Question: <URL>

I have a list with div-nodes.
Each node have 2 rows(divs).
Each row have 3 inline divs (spacers and content).
The problem is that when the text of a content-div is long the div is displaced to the "next" row. I need the div to stay in place and the text to wrap but not visually overwrite any other notes below.
Also the conent divs needs to extend fully the right, fill out the space.
Any help appreciated!
'''
.tree{
font-family: sans-serif;
font-size: 14px;
}
.node{
}
.row1{
}
.row2{
}
.node-icon{
display: inline-block;
border: 1px solid grey;
width: 1em;
text-align: center;
vertical-align: top;
}
.spacer{
display: inline-block;
border: 1px solid grey;
width: 1em;
vertical-align: top;
}
.node-title{
display: inline-block;
border: 1px solid grey;
vertical-align: top;
}
.node-notes{
display: inline-block;
border: 1px solid grey;
font-size: 0.8em;
vertical-align: top;
}
'''
'''
<div class="tree">
<div id="node1" class="node">
<div class="row1">
<div class="node-icon">*</div>
<div class="spacer">&nbsp;</div>
<div class="node-title">Node 1 - problem 1</div>
</div>
<div class="row2">
<div class="spacer">&nbsp;</div>
<div class="spacer">&nbsp;</div>
<div class="node-notes">Node 1 notes. How can I get the div to fill out to the right?</div>
</div>
</div> <!--// node 1 end -->
<hr>
<div id="node2" class="node">
<div class="row1">
<div class="node-icon">*</div>
<div class="spacer">&nbsp;</div>
<div class="node-title">Node 2 - problem 2</div>
</div>
<div class="row2">
<div class="spacer">&nbsp;</div>
<div class="spacer">&nbsp;</div>
<div class="node-notes">Node 2 notes. Why does the div, that node 2 notes reside in, break down to another 'row' when the text is long? How can I achieve that the div stays where it is and that only the text and not the div wraps down to another row?</div>
</div>
</div> <!--// node2 end -->
</div> <!--// tree end -->
'''
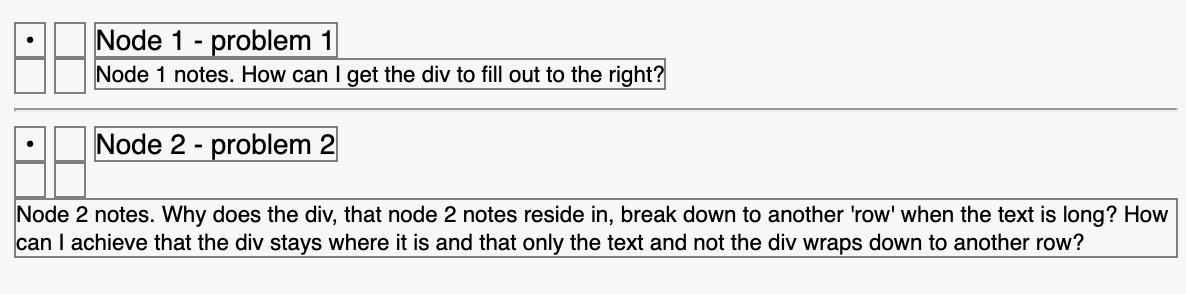
Answer: You can use "calc" in Width like I have used. The calc() function performs a calculation to be used as the property value.
'''
width: calc(100% - 42px);
'''
'''
.tree{
font-family: sans-serif;
font-size: 14px;
}
.node{
}
.row1{
}
.row2{
}
.node-icon{
display: inline-block;
border: 1px solid grey;
width: 1em;
text-align: center;
vertical-align: top;
}
.spacer{
display: inline-block;
border: 1px solid grey;
width: 1em;
vertical-align: top;
}
.node-title{
display: inline-block;
border: 1px solid grey;
vertical-align: top;
}
.node-notes{
display: inline-block;
border: 1px solid grey;
font-size: 0.8em;
vertical-align: top;
width: calc(100% - 42px);
}
'''
'''
<div class="tree">
<div id="node1" class="node">
<div class="row1">
<div class="node-icon">*</div>
<div class="spacer">&nbsp;</div>
<div class="node-title">Node 1 - problem 1</div>
</div>
<div class="row2">
<div class="spacer">&nbsp;</div>
<div class="spacer">&nbsp;</div>
<div class="node-notes">Node 1 notes. How can I get the div to fill out to the right?</div>
</div>
</div> <!--// node 1 end -->
<hr>
<div id="node2" class="node">
<div class="row1">
<div class="node-icon">*</div>
<div class="spacer">&nbsp;</div>
<div class="node-title">Node 2 - problem 2</div>
</div>
<div class="row2">
<div class="spacer">&nbsp;</div>
<div class="spacer">&nbsp;</div>
<div class="node-notes">Node 2 notes. Why does the div, that node 2 notes reside in, break down to another 'row' when the text is long? How can I achieve that the div stays where it is and that only the text and not the div wraps down to another row?</div>
</div>
</div> <!--// node2 end -->
</div> <!--// tree end -->
'''